Question: I always make my apps using 'Storyboard'. But at the moment he is giving me some difficulties.
You can see a screenshot of my storyboard below here.
The problem is situated in the right hand corner. There I have a 'UItableview' in my viewcontroller. When I push on a cell. I do a push segue to the next view. But when I this my tabbar at the bottom disappears.
Also in the view with my 'UItableview' I defined a left and a right bar button inside my 'navigationbar'. When I segue those two buttons disappears also and I get a back button (and I want those two buttons back from the previous viewController and get rid of the backbutton.)
How I can fix this problem??
I have tried this:
'''
self.tabBarController.navigationItem.hidesBackButton = YES;
self.tabBarController.tabBar.hidden = NO;
'''
Thanks in advance!
Kind regards

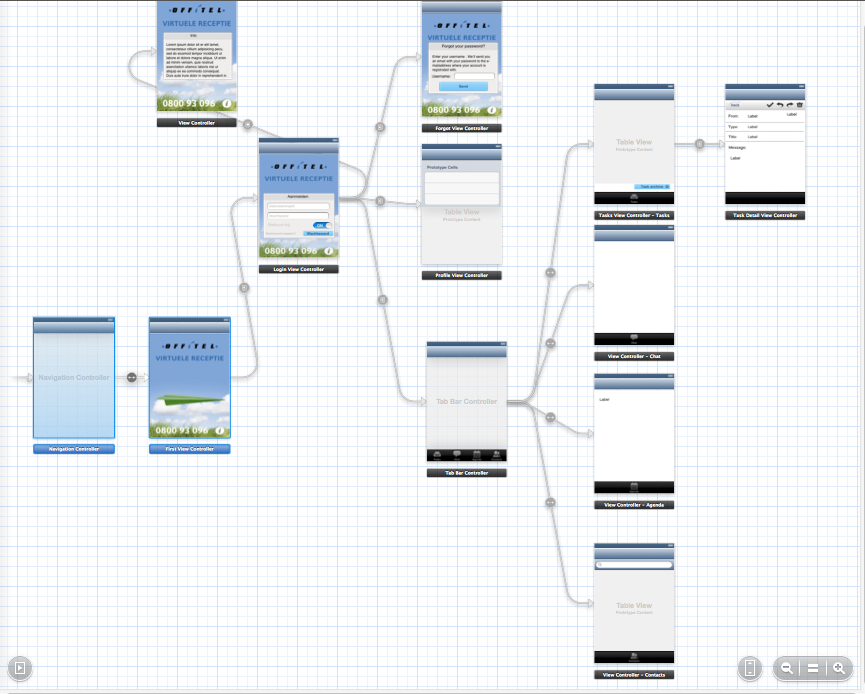
Answer: I have always used separate 'NavigationController''s for each branch of a 'TabBarController'. This may be causing your problem. Try embedding a Nav Controller in each of the 4 'ViewController's hooked to the 'TabBarController'.
Also, make sure to call:
'''
self.tabBarController.navigationItem.hidesBackButton = YES;
'''
After 'viewDidLoad' in the 'ViewController' you want this behavior. Then AFTER you call this, you will need to instantiate the two buttons you want to use instead.
EDIT - Check out <URL> for an example of using a 'Protocol' and Delegation to login your user.